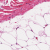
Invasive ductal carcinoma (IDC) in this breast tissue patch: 0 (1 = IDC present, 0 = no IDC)